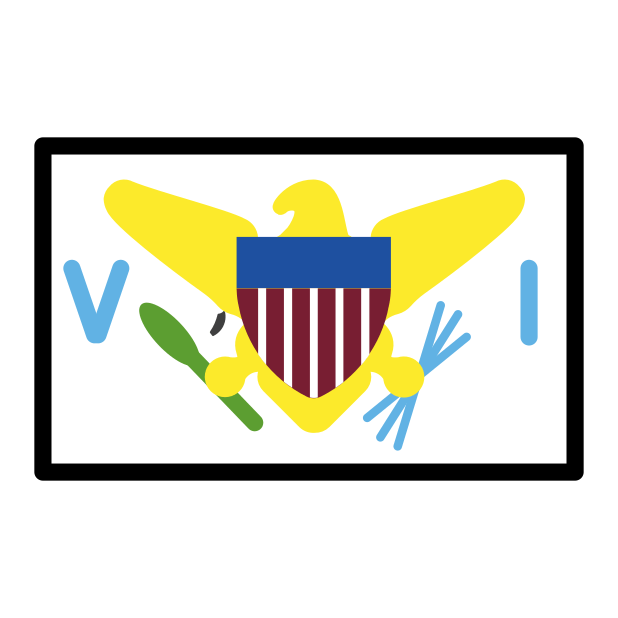
flag: U.S. Virgin Islands